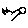
Label: bird